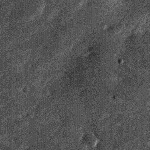
Label: no_change